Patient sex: M
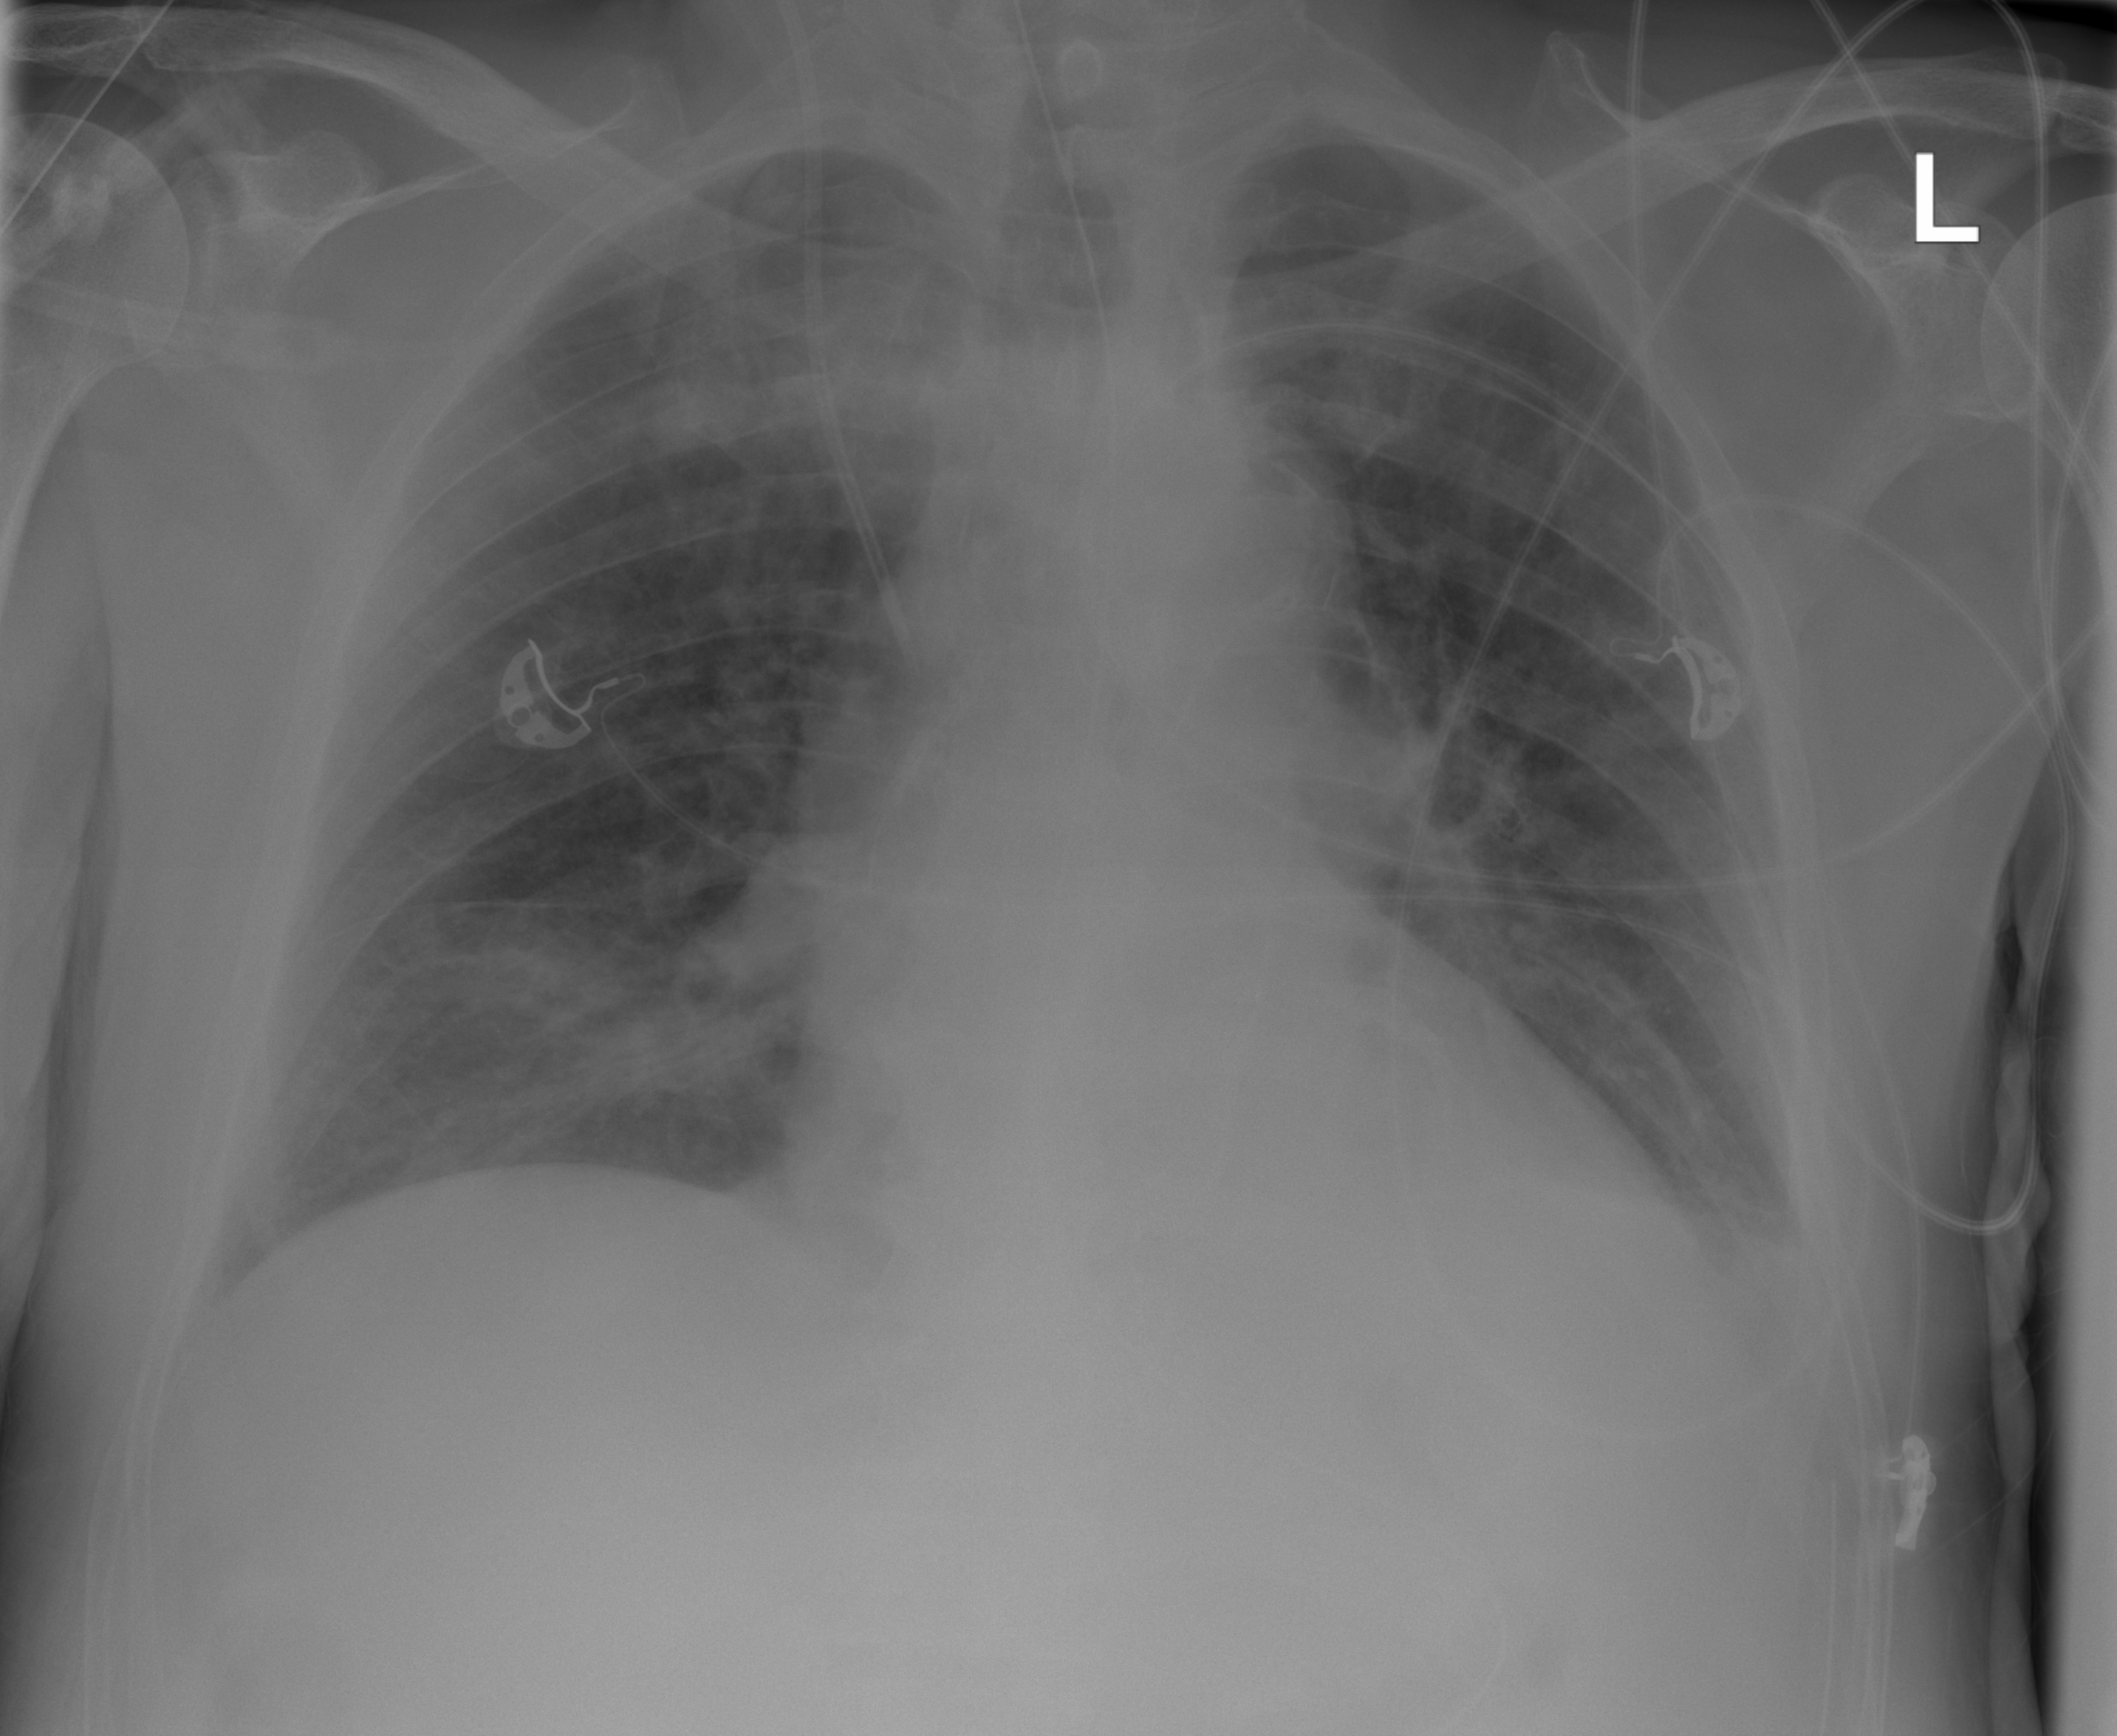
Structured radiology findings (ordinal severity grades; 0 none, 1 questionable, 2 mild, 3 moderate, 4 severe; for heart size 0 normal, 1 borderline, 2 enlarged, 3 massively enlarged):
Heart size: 2
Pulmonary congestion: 0
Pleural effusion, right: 0
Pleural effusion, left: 2
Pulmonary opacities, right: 2
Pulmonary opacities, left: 0
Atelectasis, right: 2
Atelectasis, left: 2